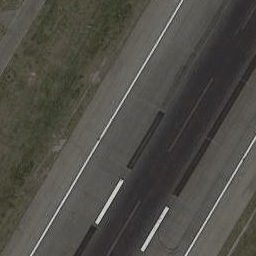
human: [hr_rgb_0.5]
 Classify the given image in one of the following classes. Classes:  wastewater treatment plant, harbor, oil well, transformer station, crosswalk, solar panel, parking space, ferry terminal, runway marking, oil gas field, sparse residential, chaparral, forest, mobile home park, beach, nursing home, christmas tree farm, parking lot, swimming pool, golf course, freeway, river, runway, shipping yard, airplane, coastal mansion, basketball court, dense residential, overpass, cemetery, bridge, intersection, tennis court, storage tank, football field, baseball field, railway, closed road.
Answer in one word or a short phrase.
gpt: runway